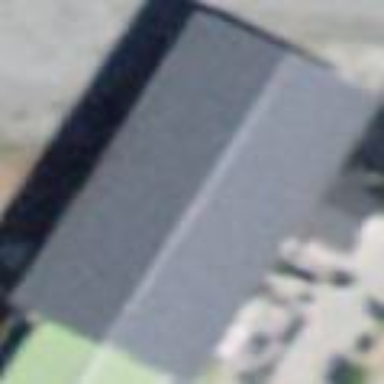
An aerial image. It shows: Bungalow.